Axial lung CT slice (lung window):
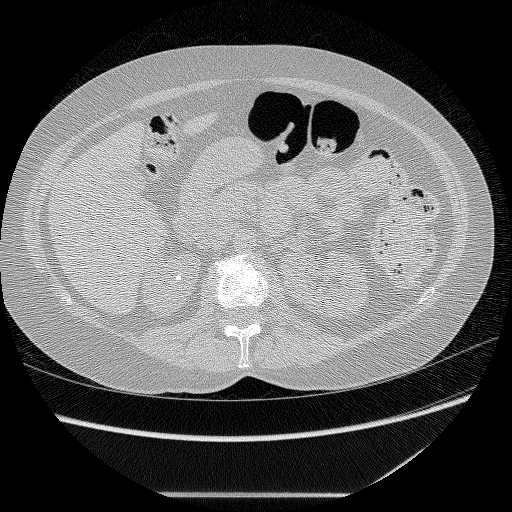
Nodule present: no